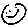
Label: smiley face